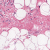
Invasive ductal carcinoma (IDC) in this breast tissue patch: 1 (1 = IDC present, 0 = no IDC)